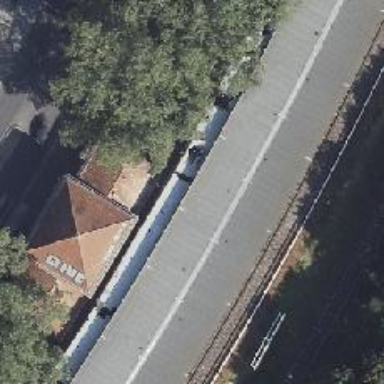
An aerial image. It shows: Platform edge at railway station.